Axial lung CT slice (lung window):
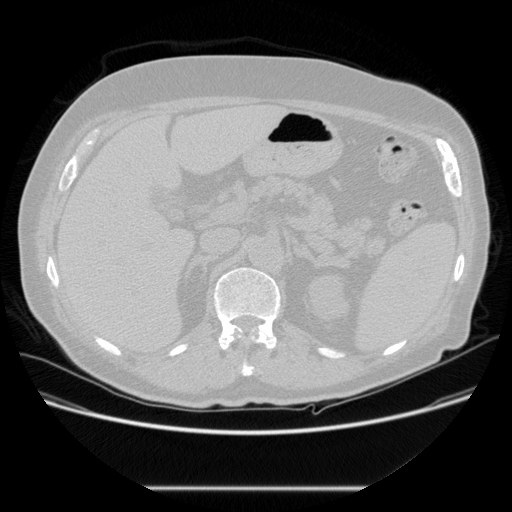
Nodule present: no